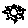
Label: sun